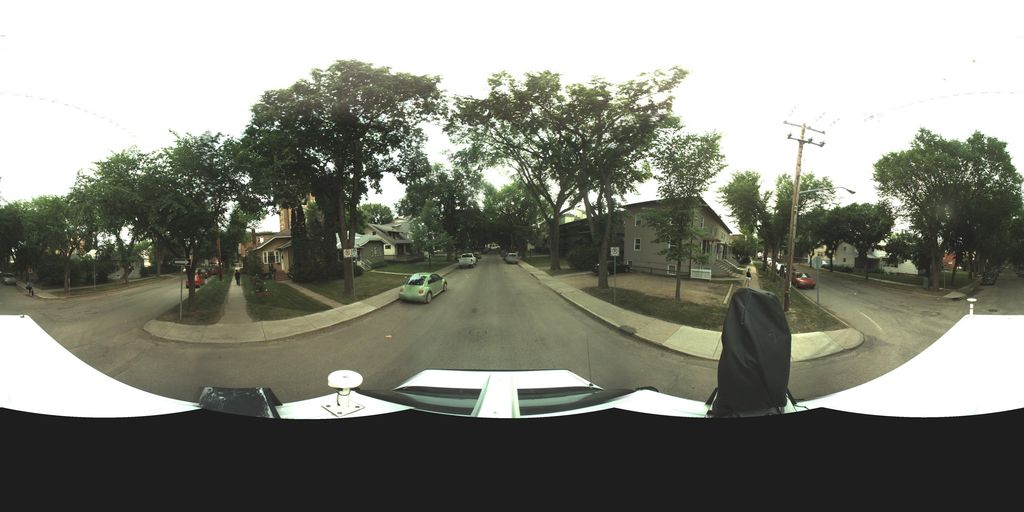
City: saskatoon